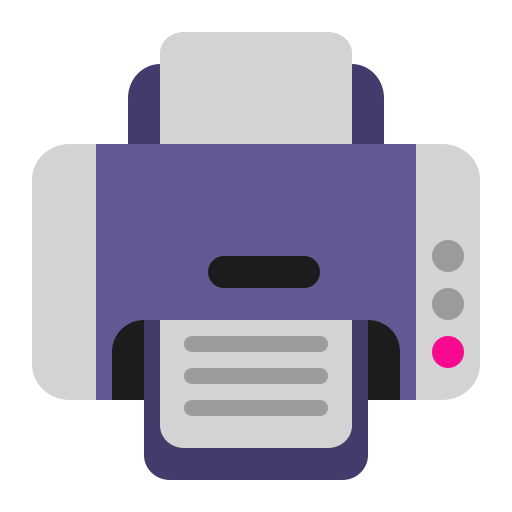
printer flat